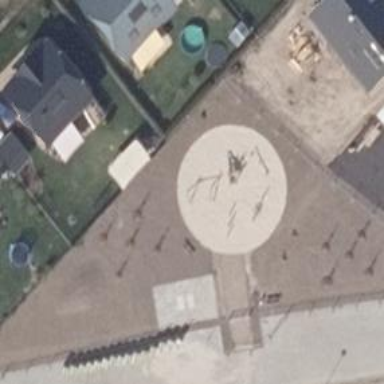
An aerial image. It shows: Playground featuring swings.